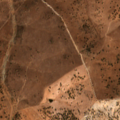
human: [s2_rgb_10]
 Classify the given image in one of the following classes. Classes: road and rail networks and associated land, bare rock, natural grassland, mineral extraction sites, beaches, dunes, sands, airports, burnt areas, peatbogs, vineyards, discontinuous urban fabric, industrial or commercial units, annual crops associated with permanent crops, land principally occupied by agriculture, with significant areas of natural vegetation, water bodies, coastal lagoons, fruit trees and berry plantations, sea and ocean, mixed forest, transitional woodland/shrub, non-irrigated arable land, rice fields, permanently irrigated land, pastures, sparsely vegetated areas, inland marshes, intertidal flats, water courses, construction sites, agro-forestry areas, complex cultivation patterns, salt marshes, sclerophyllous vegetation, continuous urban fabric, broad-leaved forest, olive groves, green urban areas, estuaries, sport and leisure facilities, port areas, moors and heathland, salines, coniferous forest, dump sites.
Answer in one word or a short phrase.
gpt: pastures, agro-forestry areas